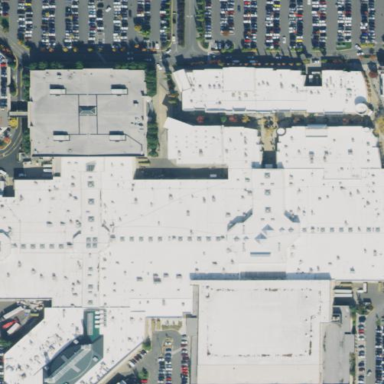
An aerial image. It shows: Retail building in mall.